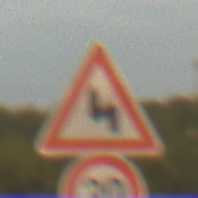
Verkehrszeichen: DoppelkurveZunaechstLinks
Zusatzzeichen unten: Geschwindigkeit30
Umgebung: Outdoor, Suburban
Tageszeit: SunriseSunset
Wetter: PartlyCloudy
Licht: Natural
Jahreszeit: NotSpecified
Kontrast: MediumContrast